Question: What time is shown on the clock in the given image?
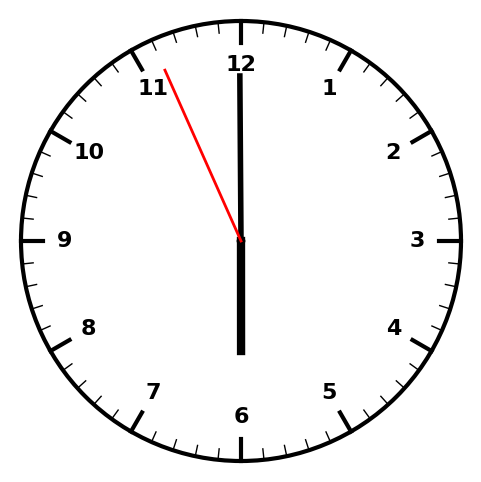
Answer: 05:59:56